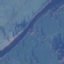
Land use / land cover: River